Question: Currently, I have to JComponents contained in a JPanel with a vertical box layout.
This way, I can have the first component centered, as shown below, and have the bottom component (which is quite long) below. However, since the bottom component is very long I wanted to add a slider just for that specific component. This way, the user can see all of the bottom component with the upper component remaining centered. However, my code below doesn't fix anything and the scrollbar never even works. The only information about GPComponent and GPinfinity you need to know is they override the preferredSize, minimumSize, maximumSize, and paintComponent methods (they extend JComponent).
'''
JFrame frame = new JFrame();
JPanel panel = new JPanel();
GPComponent gp = new GPComponent(n, k);
GPinfinityComponent gpi = new GPinfinityComponent(n, k);
Box box = new Box(BoxLayout.Y_AXIS);
panel.add(Box.createVerticalGlue());
panel.add(gp);
panel.add(Box.createVerticalGlue());
JScrollPane thePane = new JScrollPane(gpi, JScrollPane.VERTICAL_SCROLLBAR_NEVER,JScrollPane.HORIZONTAL_SCROLLBAR_ALWAYS);
panel.add(thePane);
frame.pack();6
frame.add(panel, BorderLayout.CENTER); // just to be clear
frame.setVisible(true);
final int FRAME_WIDTH = 600;
final int FRAME_HEIGHT = 600;
frame.setSize(FRAME_WIDTH, FRAME_HEIGHT);
frame.setTitle("GP("+n+", "+k+")");
frame.setDefaultCloseOperation(JFrame.EXIT_ON_CLOSE);
frame.setVisible(true);
'''
Also: the maximumSize=minimumSize=preferredSize for both components
For the circular one the dimensions are (350, 350) and for the other the dimensions are (5000, 150).
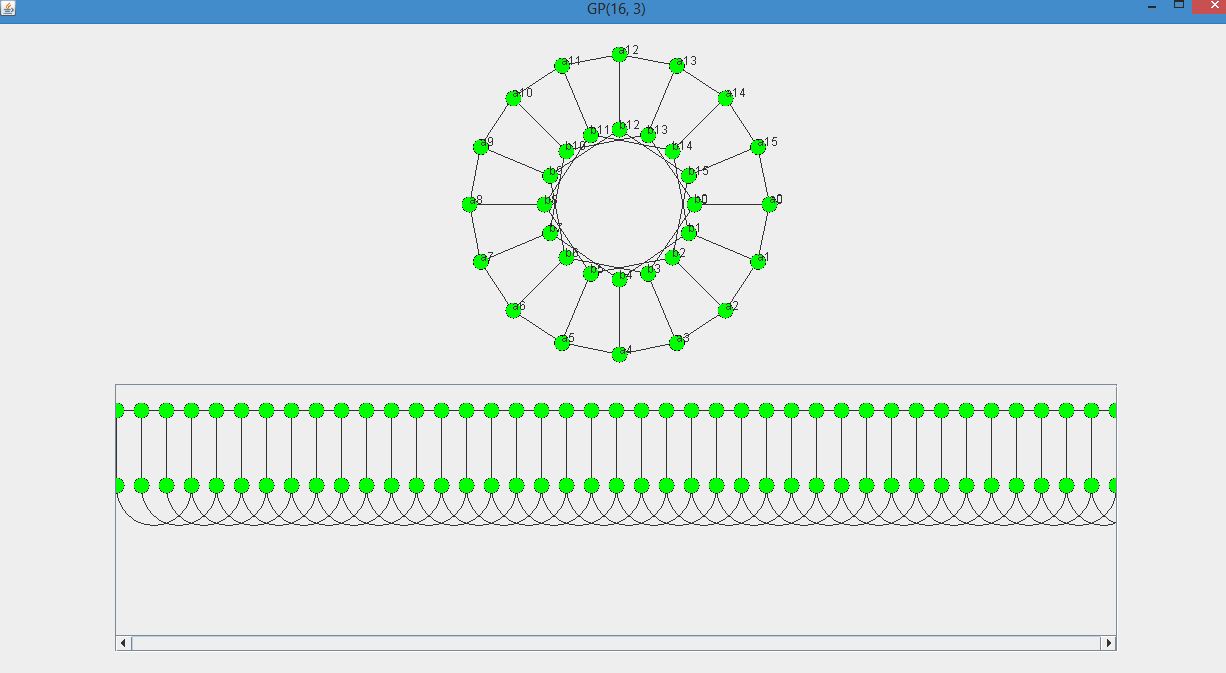
Answer: You state:
> ...and for the other the dimensions are (5000, 150).
If this is the component that is supposed to show the scrollbars, the Java is telling you otherwise, that it is in fact much shorter than you suppose it to be. I wonder if you're setting size instead of preferredSize. You actually should not be setting either but rather should override 'getPreferredSize()' and have it return a dimension appropriate for the component.
For more detailed help, consider creating and posting a <URL>.
---
For example, my MCVE:
'''
import java.awt.BorderLayout;
import java.awt.Color;
import java.awt.Dimension;
import java.awt.Graphics;
import java.awt.Graphics2D;
import java.awt.GridBagLayout;
import java.awt.RenderingHints;
import javax.swing.*;
@SuppressWarnings("serial")
public class PreferredSizeEg extends JPanel {
private static final int PREF_W = 800;
private static final int PREF_H = 600;
public PreferredSizeEg() {
JPanel centerPanel = new JPanel(new GridBagLayout());
centerPanel.add(new CenterImagePanel());
JScrollPane scrollpane = new JScrollPane(new LongImagePanel(),
JScrollPane.VERTICAL_SCROLLBAR_NEVER,
JScrollPane.HORIZONTAL_SCROLLBAR_ALWAYS);
setLayout(new BorderLayout());
add(centerPanel, BorderLayout.CENTER);
add(scrollpane, BorderLayout.PAGE_END);
}
@Override
public Dimension getPreferredSize() {
return new Dimension(PREF_W, PREF_H);
}
private class LongImagePanel extends JPanel {
private static final int LI_PREF_W = 5000;
private static final int LI_PREF_H = 150;
@Override
protected void paintComponent(Graphics g) {
super.paintComponent(g);
Graphics2D g2 = (Graphics2D) g;
g2.setRenderingHint(RenderingHints.KEY_ANTIALIASING,
RenderingHints.VALUE_ANTIALIAS_ON);
int index = 0;
int spriteWidth = 50;
while ((index) * spriteWidth < getWidth()) {
Color c = index % 2 == 0 ? Color.green : Color.red;
g.setColor(c);
int x = 2 + index * spriteWidth;
int y = 2;
int width = getHeight() - 4;
int height = width;
g.fillOval(x, y, width, height);
index++;
}
}
@Override
public Dimension getPreferredSize() {
return new Dimension(LI_PREF_W, LI_PREF_H);
}
}
private class CenterImagePanel extends JPanel {
private static final int CIP_PREF_W = 200;
private static final int CIP_PREF_H = CIP_PREF_W;
public CenterImagePanel() {
setBorder(BorderFactory.createLineBorder(Color.BLACK));
}
@Override
protected void paintComponent(Graphics g) {
super.paintComponent(g);
Graphics2D g2 = (Graphics2D) g;
g2.setRenderingHint(RenderingHints.KEY_ANTIALIASING,
RenderingHints.VALUE_ANTIALIAS_ON);
g.setColor(Color.green);
int x = 5;
int y = x;
int width = getWidth() - 2 * x;
int height = getHeight() - 2 * y;
g.fillOval(x, y, width, height);
}
@Override
public Dimension getPreferredSize() {
return new Dimension(CIP_PREF_W, CIP_PREF_H);
}
}
private static void createAndShowGui() {
PreferredSizeEg mainPanel = new PreferredSizeEg();
JFrame frame = new JFrame("PreferredSizeEg");
frame.setDefaultCloseOperation(JFrame.DISPOSE_ON_CLOSE);
frame.getContentPane().add(mainPanel);
frame.pack();
frame.setLocationByPlatform(true);
frame.setVisible(true);
}
public static void main(String[] args) {
SwingUtilities.invokeLater(new Runnable() {
public void run() {
createAndShowGui();
}
});
}
}
'''
Which displays as: